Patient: sex M, age 55
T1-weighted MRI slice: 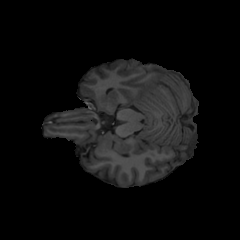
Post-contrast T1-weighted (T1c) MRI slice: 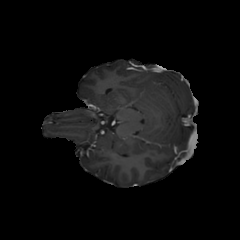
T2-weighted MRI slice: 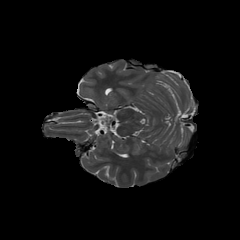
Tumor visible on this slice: no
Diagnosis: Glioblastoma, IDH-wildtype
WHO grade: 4